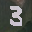
Label: 3